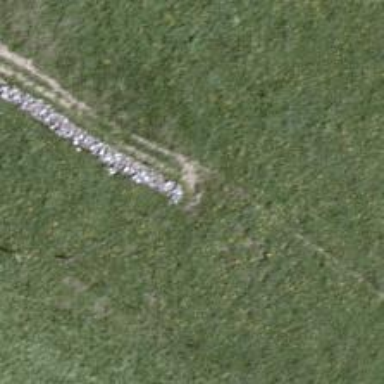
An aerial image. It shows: Wall barrier.